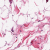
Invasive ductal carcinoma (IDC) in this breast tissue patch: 0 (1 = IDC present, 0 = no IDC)